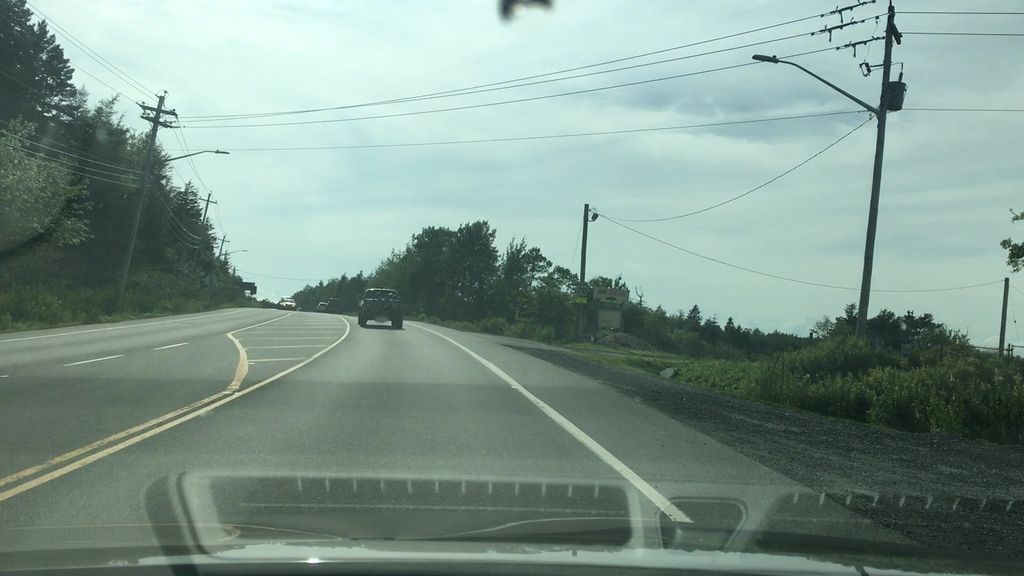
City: halifax